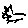
Label: cat